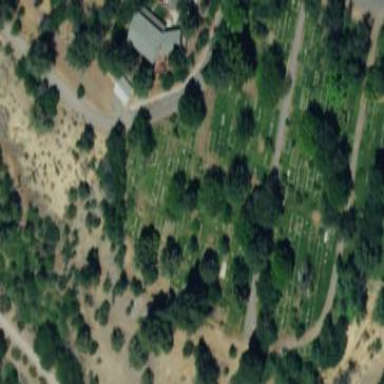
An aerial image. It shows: Cemetery.